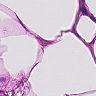
Metastatic tissue present: no